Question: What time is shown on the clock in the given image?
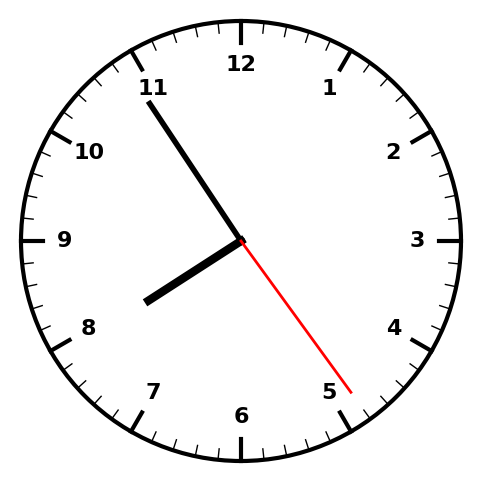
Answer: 07:54:24